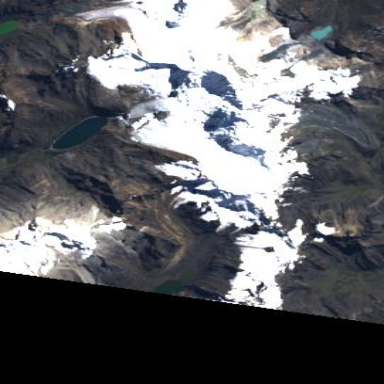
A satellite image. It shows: Stunning view of glacier.